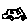
Label: car